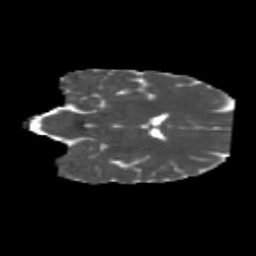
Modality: MD
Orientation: coronal
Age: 35
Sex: female
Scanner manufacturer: siemens
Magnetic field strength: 3 T
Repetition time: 1.8 s
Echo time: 0.07 s